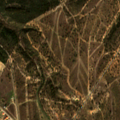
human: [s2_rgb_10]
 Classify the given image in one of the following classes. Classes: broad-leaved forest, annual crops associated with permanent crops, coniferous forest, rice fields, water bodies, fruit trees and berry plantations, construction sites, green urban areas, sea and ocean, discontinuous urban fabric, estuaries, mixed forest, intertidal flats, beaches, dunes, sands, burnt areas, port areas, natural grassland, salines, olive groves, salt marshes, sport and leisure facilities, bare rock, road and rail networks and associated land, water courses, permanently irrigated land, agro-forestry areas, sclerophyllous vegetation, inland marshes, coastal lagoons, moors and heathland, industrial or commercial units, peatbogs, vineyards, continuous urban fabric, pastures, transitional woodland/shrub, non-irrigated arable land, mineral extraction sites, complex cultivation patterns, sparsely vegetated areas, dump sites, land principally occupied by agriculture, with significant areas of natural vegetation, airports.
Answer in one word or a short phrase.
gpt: olive groves, land principally occupied by agriculture, with significant areas of natural vegetation, agro-forestry areas, transitional woodland/shrub